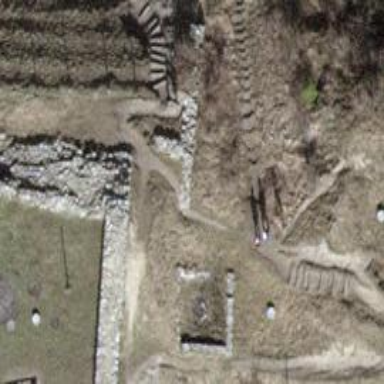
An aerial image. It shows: Castle wall serving as barrier.